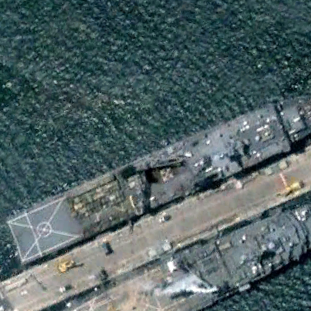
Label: combat